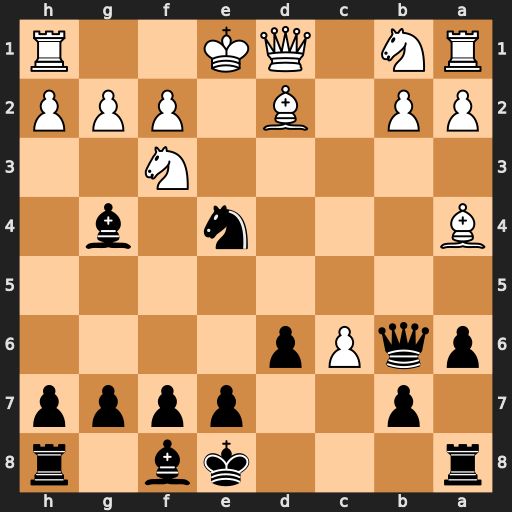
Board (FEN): r3kb1r/1p2pppp/pqPp4/8/B3n1b1/5N2/PP1B1PPP/RN1QK2R
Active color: b
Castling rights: KQkq
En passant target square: -
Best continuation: Qxf2#